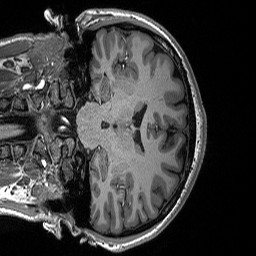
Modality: T1w
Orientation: coronal
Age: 20
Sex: female